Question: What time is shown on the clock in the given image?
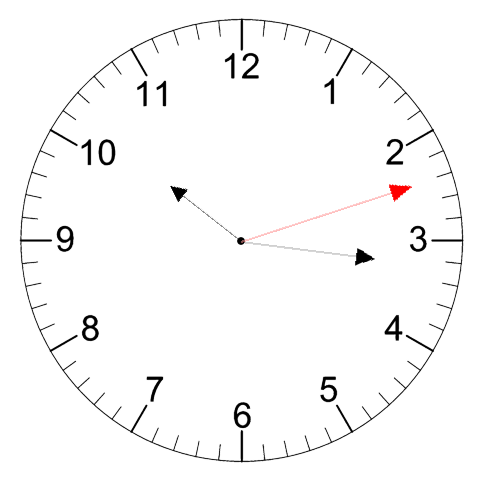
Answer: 10:16:12